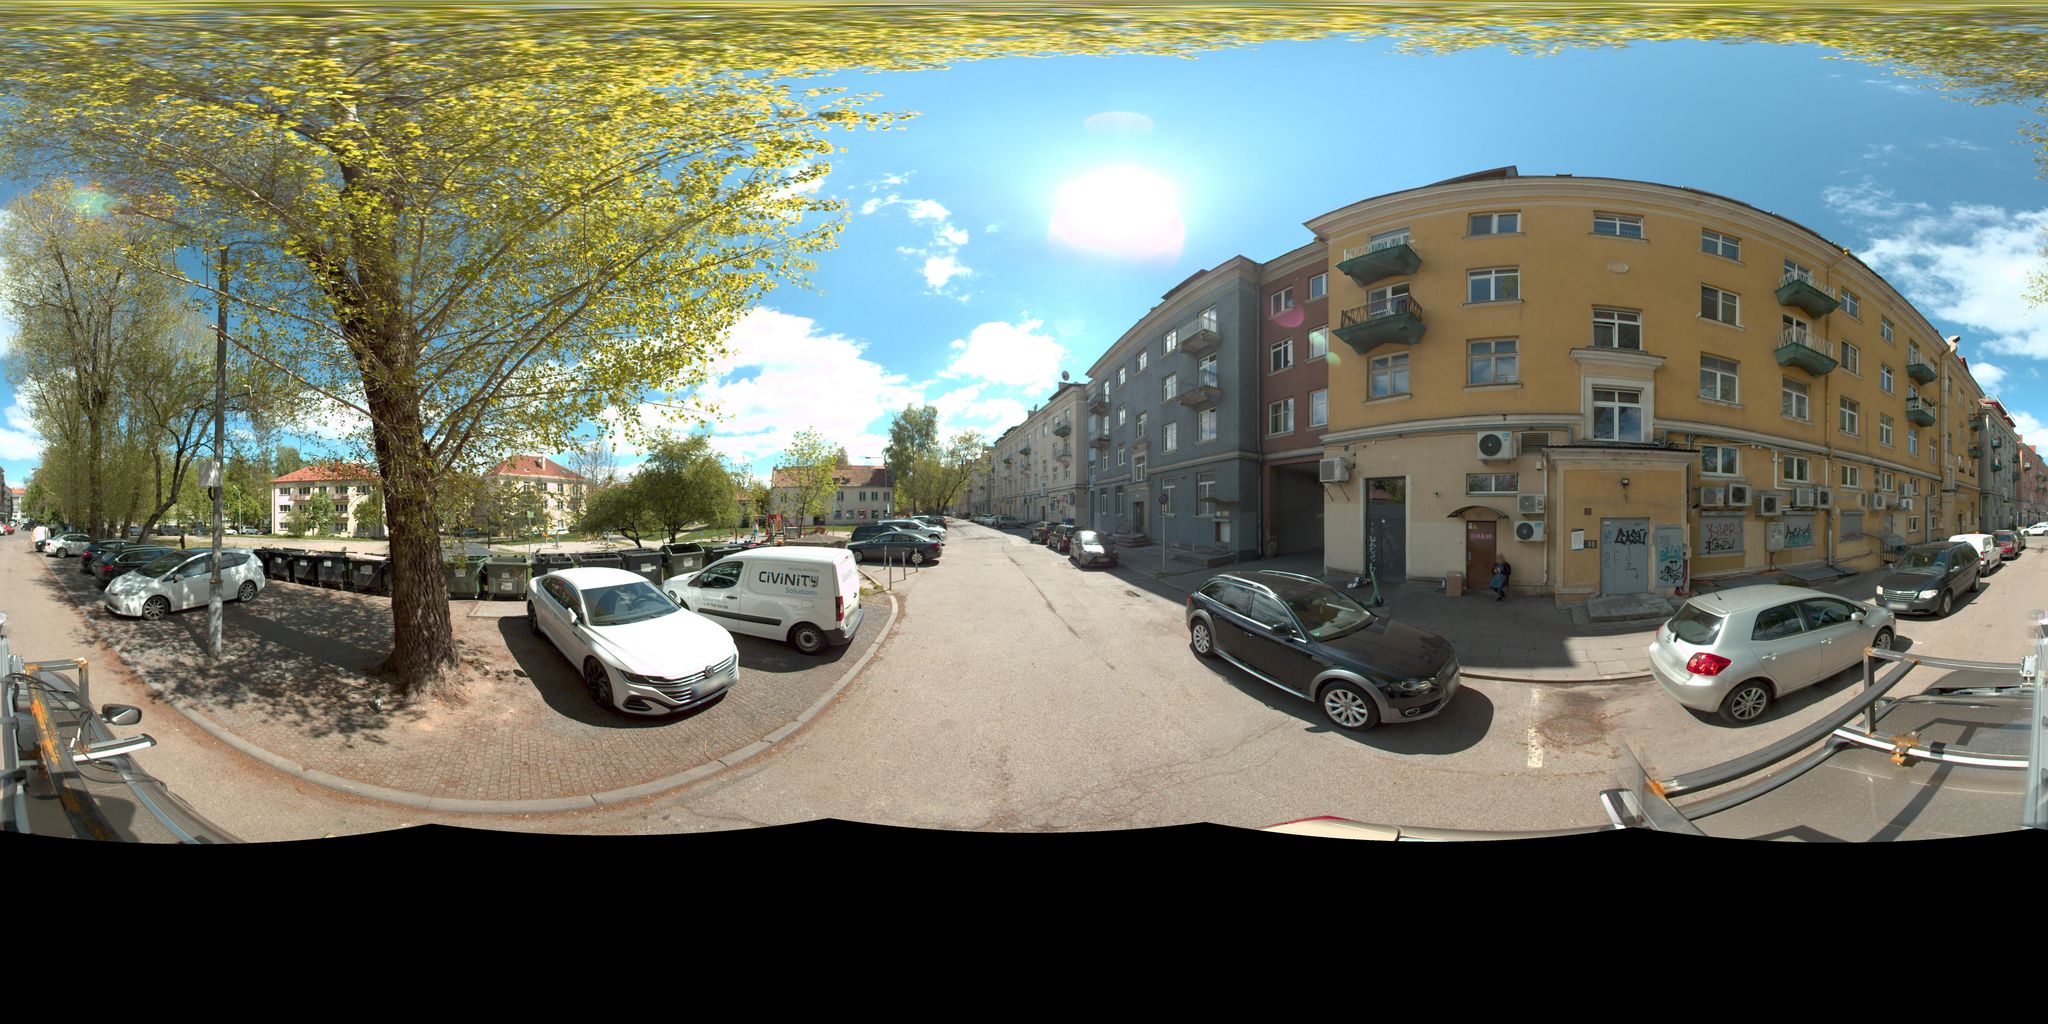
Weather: clear
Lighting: day
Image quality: slightly poor
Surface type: cycling surface
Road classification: service
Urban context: urban centre
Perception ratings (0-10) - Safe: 3.73, Lively: 7.18, Beautiful: 9.23, Boring: 4.65, Depressing: 6.96, Wealthy: 4.76